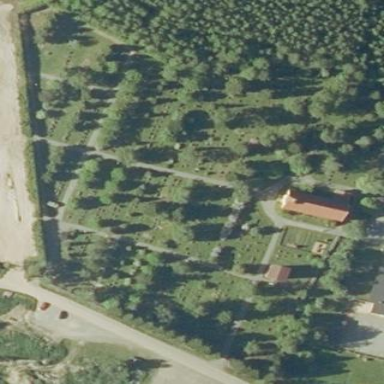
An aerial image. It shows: Cemetery.